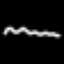
Label: squiggle